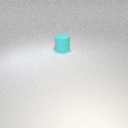
large cyan rubber cylinder